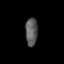
Tissue: prostate
Cell type: T cells
Senescence score: 0.806
Nuclear area (px): 341
Mean DAPI intensity: 89.399